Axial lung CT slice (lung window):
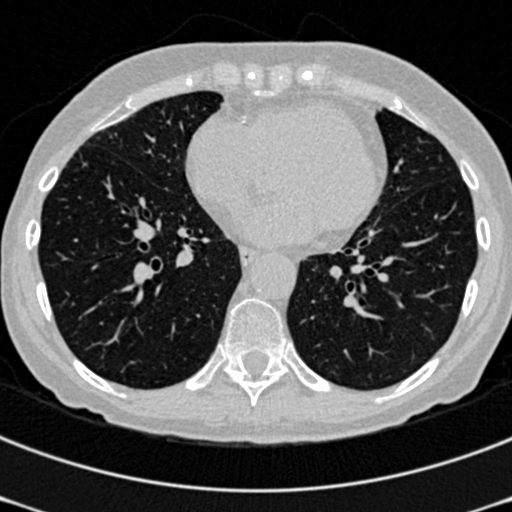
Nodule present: no